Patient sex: M
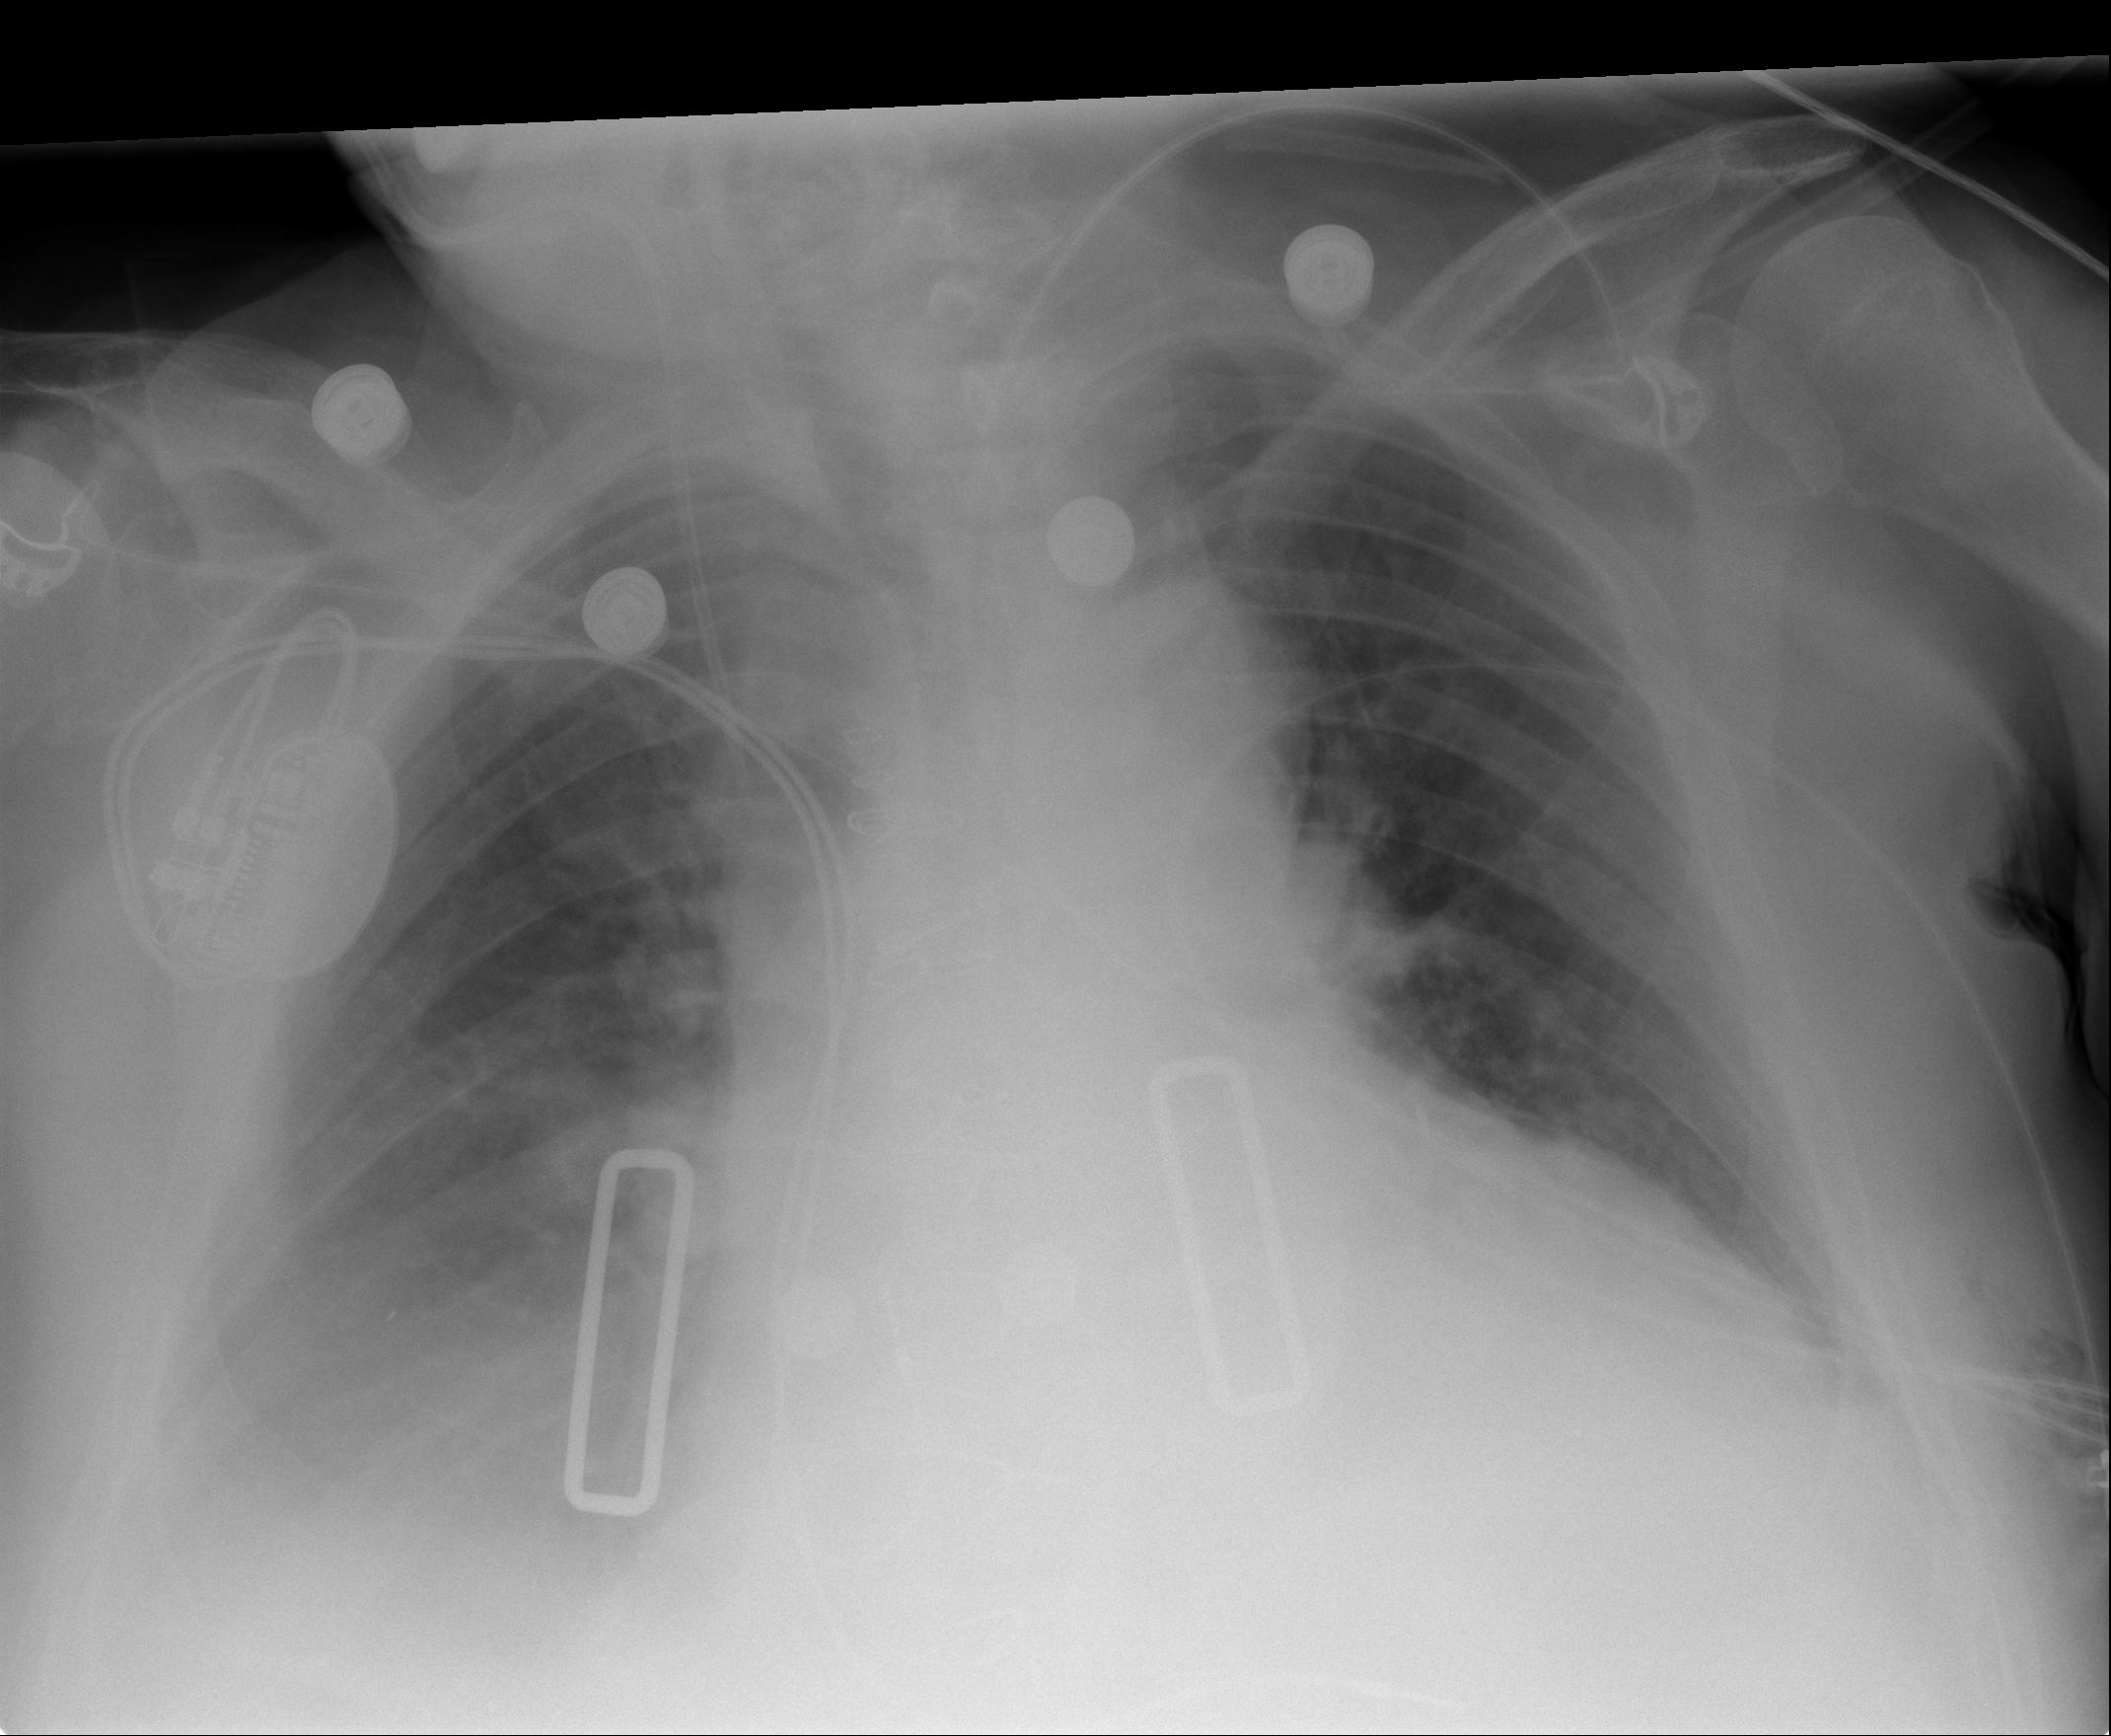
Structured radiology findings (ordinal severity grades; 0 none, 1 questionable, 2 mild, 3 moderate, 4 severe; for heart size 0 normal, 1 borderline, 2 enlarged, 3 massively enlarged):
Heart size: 2
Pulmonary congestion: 0
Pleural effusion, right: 3
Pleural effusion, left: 2
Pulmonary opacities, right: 0
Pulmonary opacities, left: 0
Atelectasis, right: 3
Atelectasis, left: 2